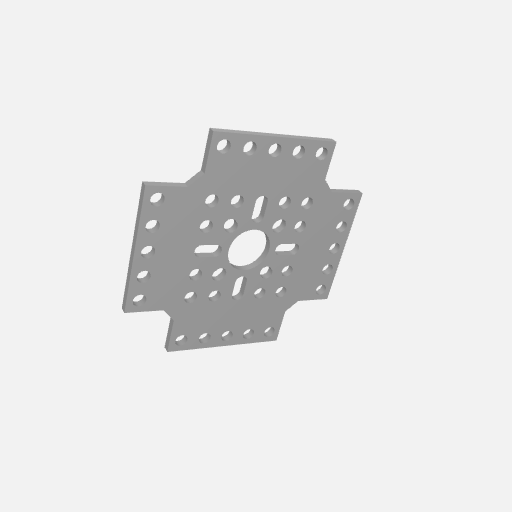
Part: FlatPatternBracket3-1